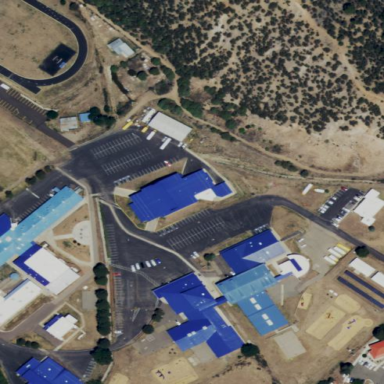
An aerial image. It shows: School.